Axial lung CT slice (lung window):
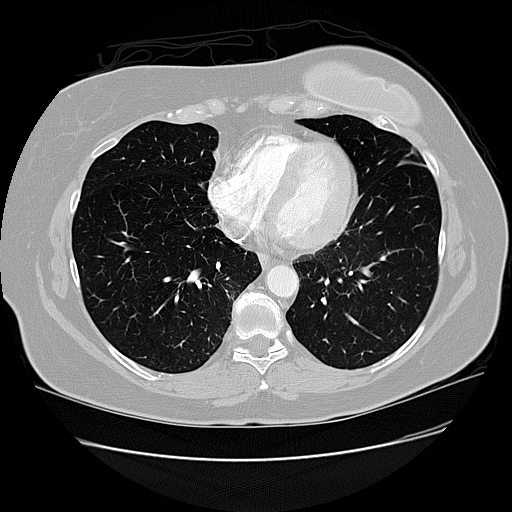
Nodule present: no